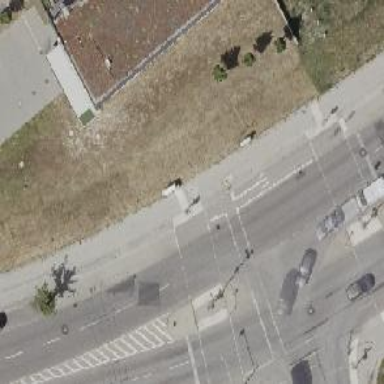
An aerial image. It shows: Asphalt cycleway with traffic signal crossing.